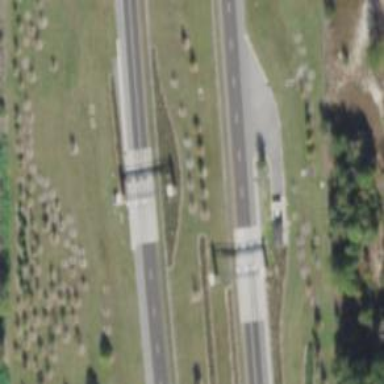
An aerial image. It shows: Toll gantry on the road.